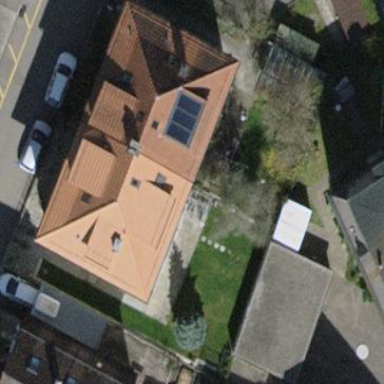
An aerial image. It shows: Apartment building with hipped roof.